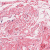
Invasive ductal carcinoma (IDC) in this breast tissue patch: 0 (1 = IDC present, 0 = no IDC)